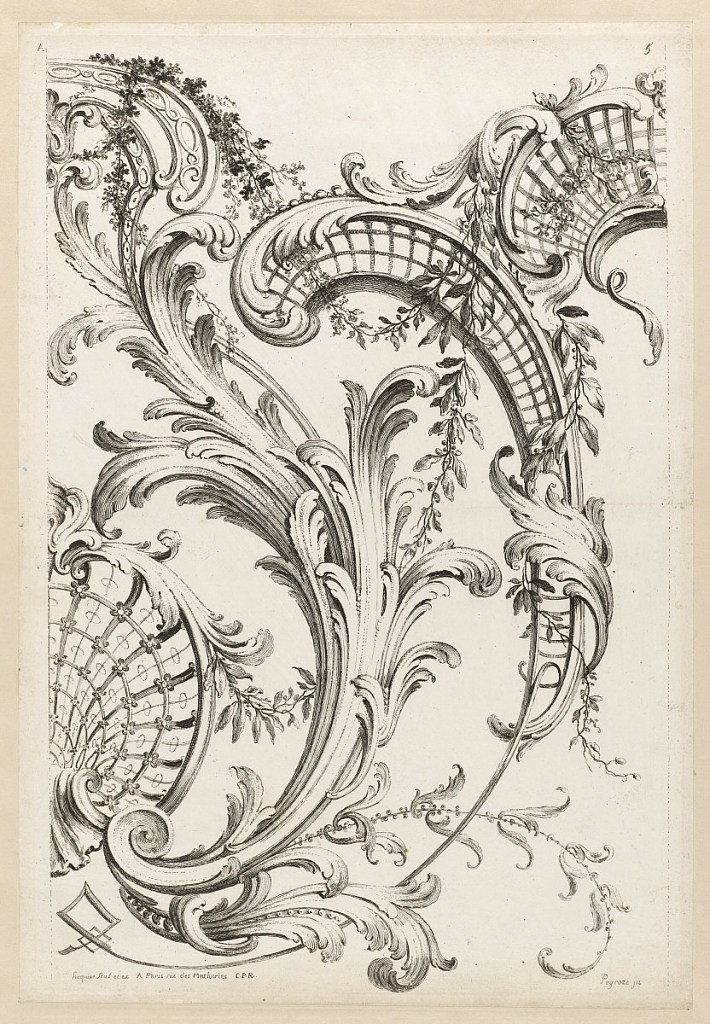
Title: Acanthus Leaf and Fretwork Ornament Design
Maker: Alexis Peyrotte, French, 1699–1769
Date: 1749–61
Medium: Etching on laid paper
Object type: Print
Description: Fifth plate from a series of twelve designs for rococo ornament by Peyrotte. Large acanthus leaves and fronds decorated with shells, fretwork, fleurons and c-scroll motifs with garlands of flowers and leaves. The plate is trimmed and pasted onto the album page. It is signed and numbered.